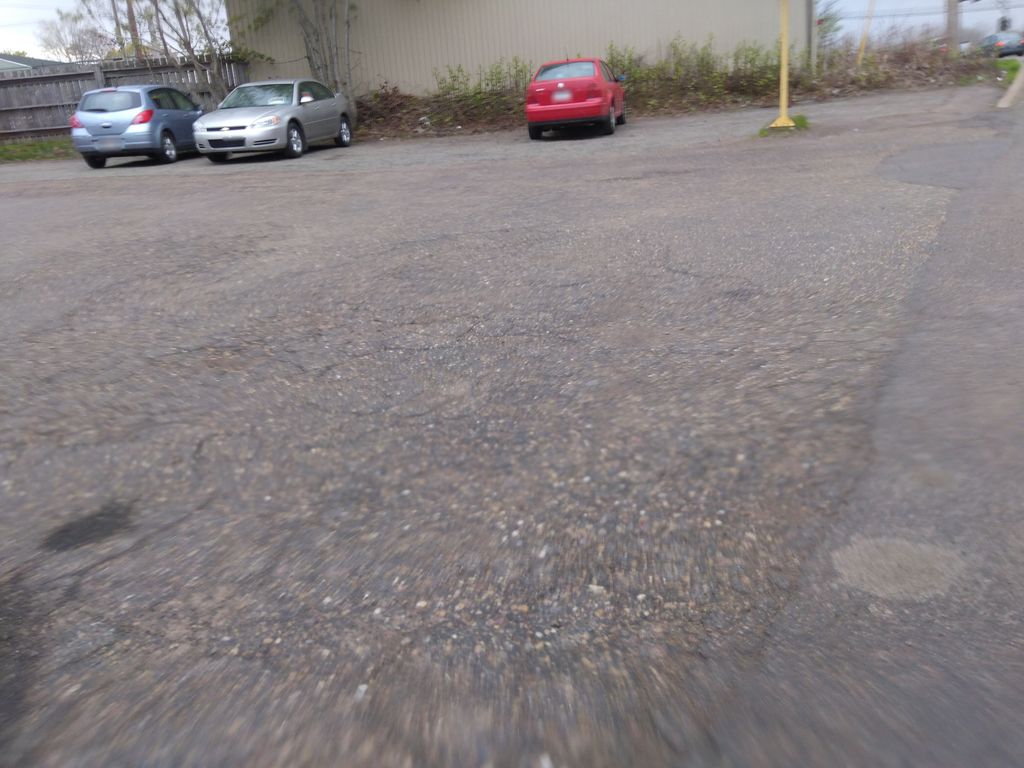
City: charlottetown